Question: I want to show link for text in textview for address i enter in anchor tag android. I tried following code till now with output.
Textview XML layout:
'''
<TextView
android:id="@+id/test"
android:layout_width="wrap_content"
android:layout_height="wrap_content"
android:autoLink="web"
android:linksClickable="true"
android:textSize="22sp" />
'''
Textview java code:
'''
private String tweet="&lt;a href=http://www.google.co.in&gt;Google&lt;/a&gt;";
test = (TextView) findViewById(R.id.test);
test.setText(Html.fromHtml(tweet));
test.setMovementMethod(LinkMovementMethod.getInstance());
'''

It should show only Google and on clicking that it should open.
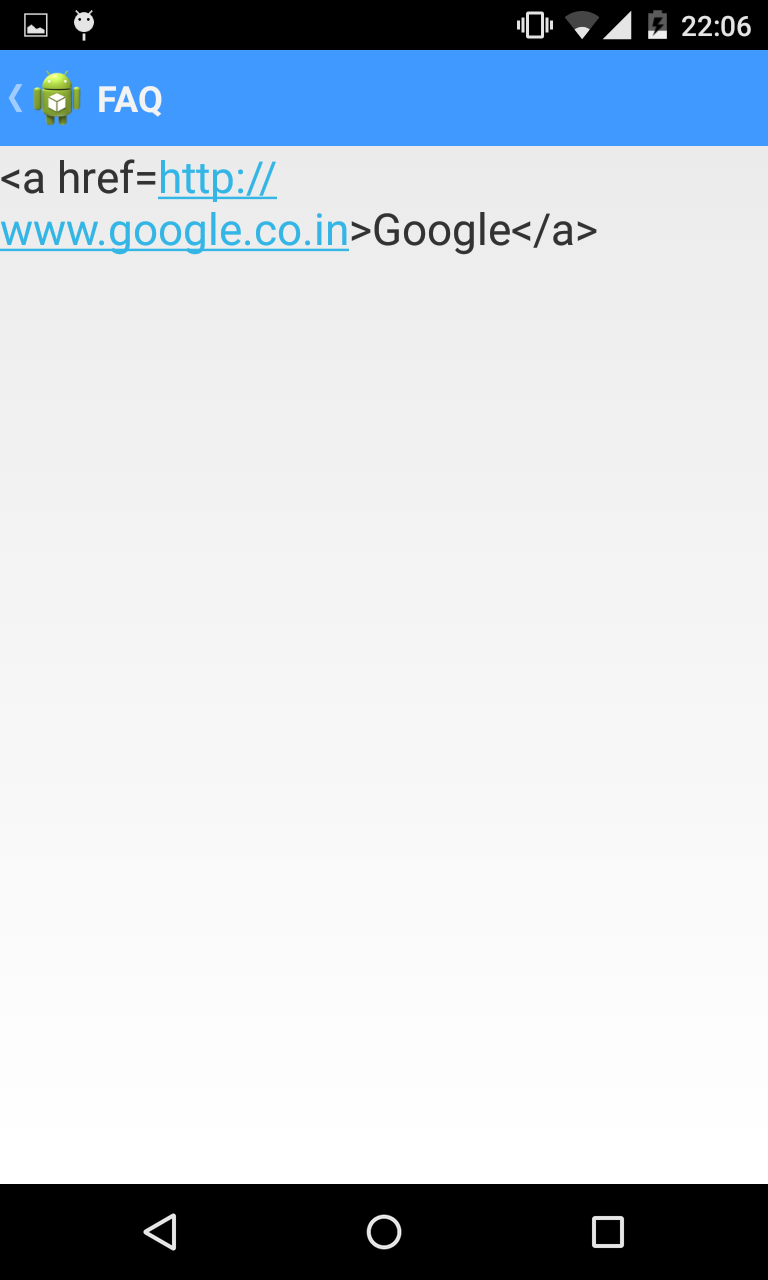
Answer: The String 'tweet' must contain real 'HTML' code, not escaped tags. Additionally, it is better to surround attributes with quotes: (Need to be escaped)
So this line:
'''
private String tweet="<a href=http://www.google.co.in>Google</a>";
'''
has to be changed to this:
'''
private String tweet="<a href="http://www.google.co.in">Google</a>";
'''
You also need to remove 'android:autoLink="web"' and 'android:linksClickable="true"':
'''
<TextView
android:id="@+id/test"
android:layout_width="wrap_content"
android:layout_height="wrap_content"
android:textSize="22sp" />
'''